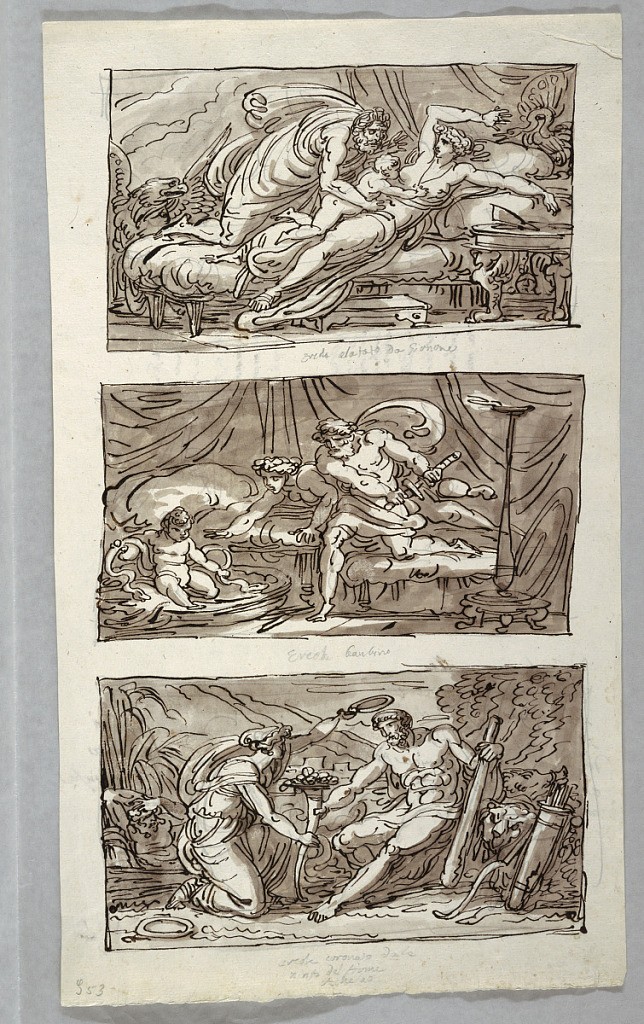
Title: Drawing
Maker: Felice Giani, Italian, 1758–1823
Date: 1800-1810
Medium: Pen and brown ink with brown wash over traces of graphite on cream laid paper
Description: Top, a/Jupiter, kneeling upon the bed, watches Hercules whom he has put to the right breast of the sleeping Juno, who now has awakened. Centre, Amphitryon springs from the bed drawing his sword toward the boy Hercules killing a serpent with either hand. Alemene watches afraid. Bottom, C/Hercules is seated and is crowned with a wreath by a kneeling woman, offering him a cornucopia with her right hand. The river god Achelous is shown in the extreme left middle plane. Reverse: a part of the scheme as 3424;